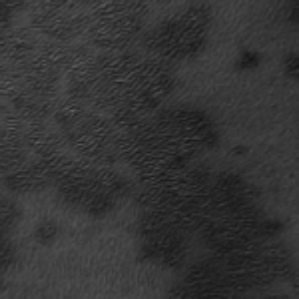
Label: frost